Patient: sex M, age 62
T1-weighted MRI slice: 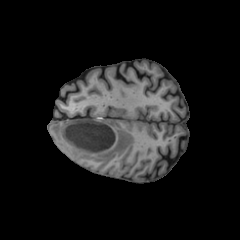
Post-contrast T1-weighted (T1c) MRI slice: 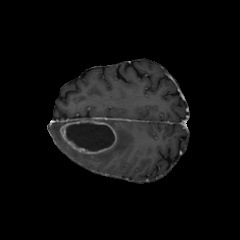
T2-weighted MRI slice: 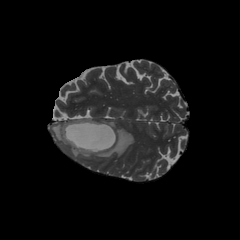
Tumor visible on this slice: yes
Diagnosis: Glioblastoma, IDH-wildtype
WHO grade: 4